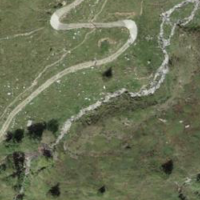
EUNIS habitat code: 26
Species observed at this site:
Carduus defloratus
Campanula barbata